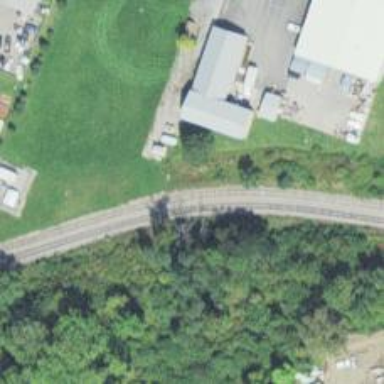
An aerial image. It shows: Railway siding with rails.